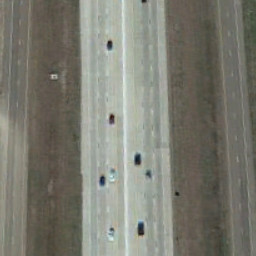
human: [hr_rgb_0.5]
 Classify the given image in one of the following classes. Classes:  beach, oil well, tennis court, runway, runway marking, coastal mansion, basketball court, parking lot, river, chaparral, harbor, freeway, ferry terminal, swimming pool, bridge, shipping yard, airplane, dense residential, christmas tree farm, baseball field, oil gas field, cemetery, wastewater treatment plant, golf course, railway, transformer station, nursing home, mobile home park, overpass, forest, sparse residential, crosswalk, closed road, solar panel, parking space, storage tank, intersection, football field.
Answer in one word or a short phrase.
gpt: freeway